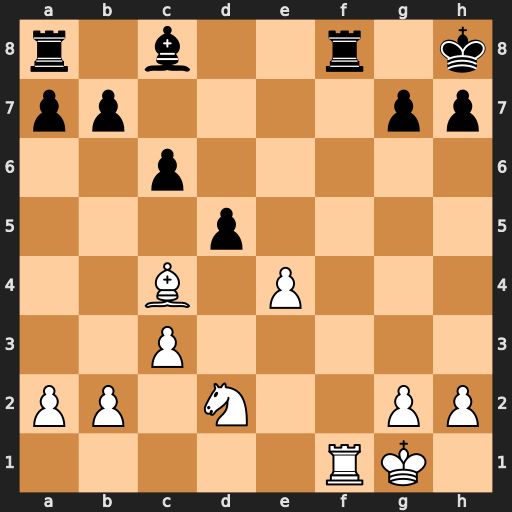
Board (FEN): r1b2r1k/pp4pp/2p5/3p4/2B1P3/2P5/PP1N2PP/5RK1
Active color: w
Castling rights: -
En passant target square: -
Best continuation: Rxf8#